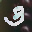
Label: 3